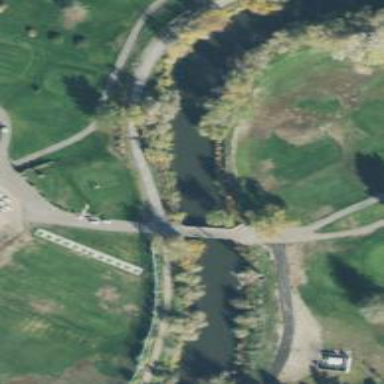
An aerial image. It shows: Path on bridge.